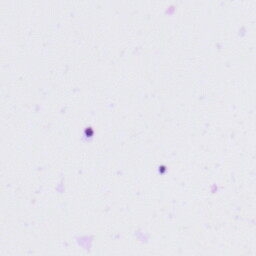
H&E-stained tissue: Tonsil